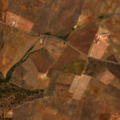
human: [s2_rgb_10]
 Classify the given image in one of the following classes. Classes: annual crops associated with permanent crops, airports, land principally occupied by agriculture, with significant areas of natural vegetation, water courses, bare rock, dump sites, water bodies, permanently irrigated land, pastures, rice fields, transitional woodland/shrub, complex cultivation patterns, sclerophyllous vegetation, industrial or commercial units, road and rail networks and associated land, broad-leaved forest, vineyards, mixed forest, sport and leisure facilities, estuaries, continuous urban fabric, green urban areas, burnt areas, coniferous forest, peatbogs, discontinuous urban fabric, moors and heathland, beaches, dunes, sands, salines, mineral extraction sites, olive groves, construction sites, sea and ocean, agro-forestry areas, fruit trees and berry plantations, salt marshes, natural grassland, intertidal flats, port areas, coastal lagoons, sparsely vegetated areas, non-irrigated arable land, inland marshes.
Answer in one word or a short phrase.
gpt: non-irrigated arable land, olive groves, broad-leaved forest